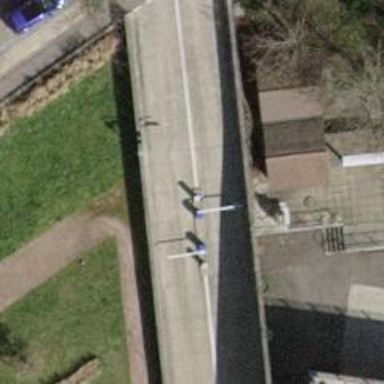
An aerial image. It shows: Lift gate barrier.